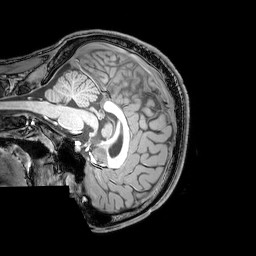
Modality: T1w
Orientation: sagittal
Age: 22
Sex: male
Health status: healthy
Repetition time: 0.081 s
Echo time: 0.037 s